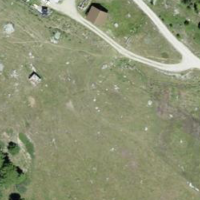
EUNIS habitat code: 26
Species observed at this site:
Lysandra coridon